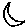
Label: moon